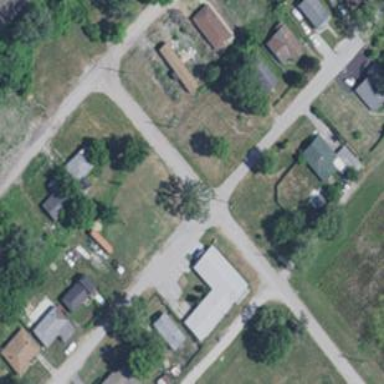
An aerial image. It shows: This residential area consists of single-family homes.